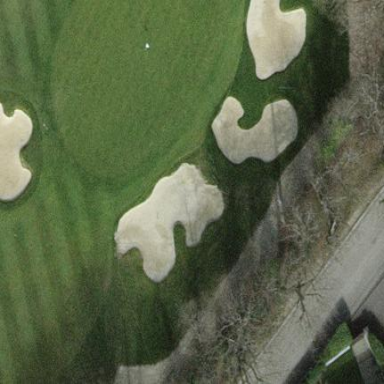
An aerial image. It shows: Golf bunker filled with natural sand.